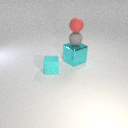
large cyan metal cube behind small cyan rubber cube